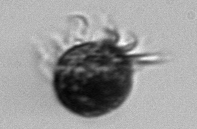
Label: Ciliophora